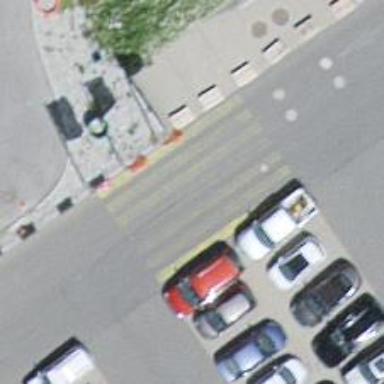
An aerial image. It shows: Uncontrolled crossing on the road.